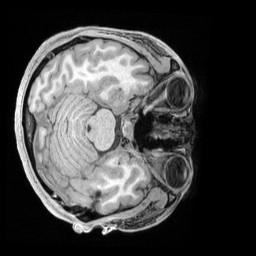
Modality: T1w
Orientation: axial
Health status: healthy
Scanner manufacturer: siemens
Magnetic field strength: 3 T
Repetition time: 2.4 s
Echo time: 0.00201 s